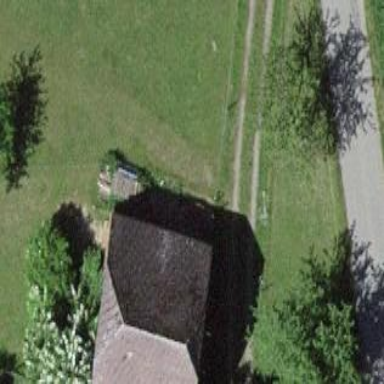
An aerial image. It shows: Rural barn.